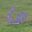
Label: 6